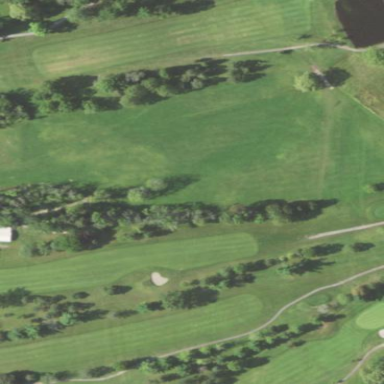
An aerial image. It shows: Grassy area designated as driving range for golf.